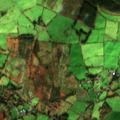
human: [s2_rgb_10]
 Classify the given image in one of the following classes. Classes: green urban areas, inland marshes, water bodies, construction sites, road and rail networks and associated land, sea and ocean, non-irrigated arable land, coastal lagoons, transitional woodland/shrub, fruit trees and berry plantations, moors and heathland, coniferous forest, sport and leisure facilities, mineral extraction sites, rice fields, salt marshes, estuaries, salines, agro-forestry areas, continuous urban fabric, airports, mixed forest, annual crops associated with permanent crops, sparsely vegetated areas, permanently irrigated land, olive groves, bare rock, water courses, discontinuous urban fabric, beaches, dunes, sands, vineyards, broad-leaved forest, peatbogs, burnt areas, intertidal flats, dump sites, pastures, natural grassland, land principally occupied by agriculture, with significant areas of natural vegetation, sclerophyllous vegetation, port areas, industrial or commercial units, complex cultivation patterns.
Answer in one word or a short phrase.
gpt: pastures, land principally occupied by agriculture, with significant areas of natural vegetation, broad-leaved forest, coniferous forest